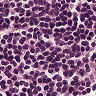
Metastatic tissue present: no